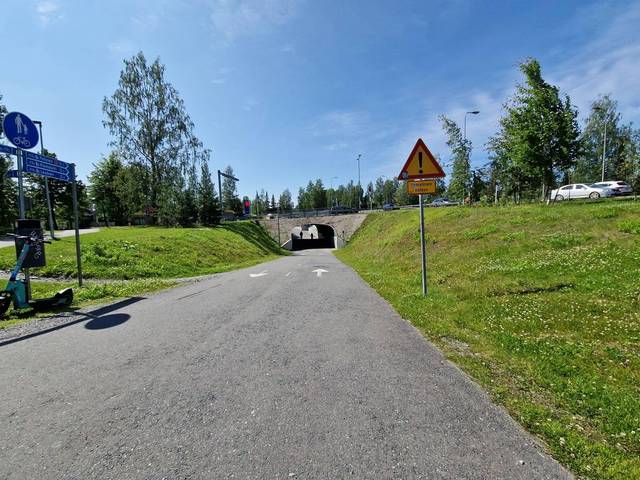
Region: Finland
Coordinates: 62.881, 27.636